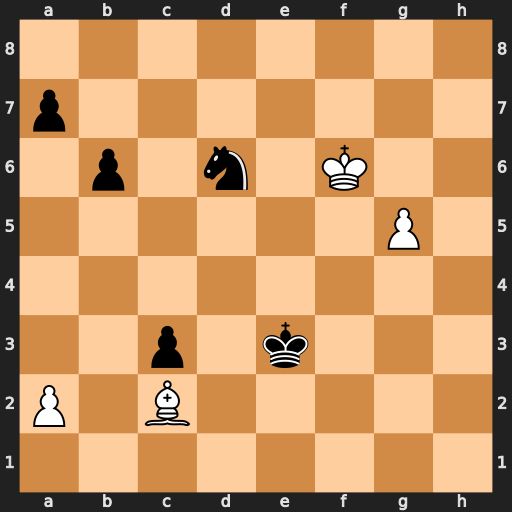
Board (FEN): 8/p7/1p1n1K2/6P1/8/2p1k3/P1B5/8
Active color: w
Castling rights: -
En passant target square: -
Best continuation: Ke7 Nc4 g6